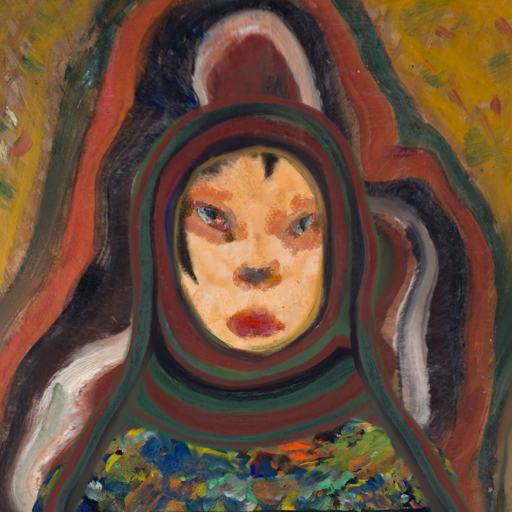
Background: AfterRaid, Head And Neck Front: Childish, Face Front: Boggyland, Bust: An_Impression, Hair Front: Roy_Bahadur, Head Accessory: After_Raid_Scarf, Second Necklace: Blank, Necklace: Blank, Baby: Blank